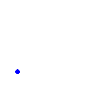
Particle: pion